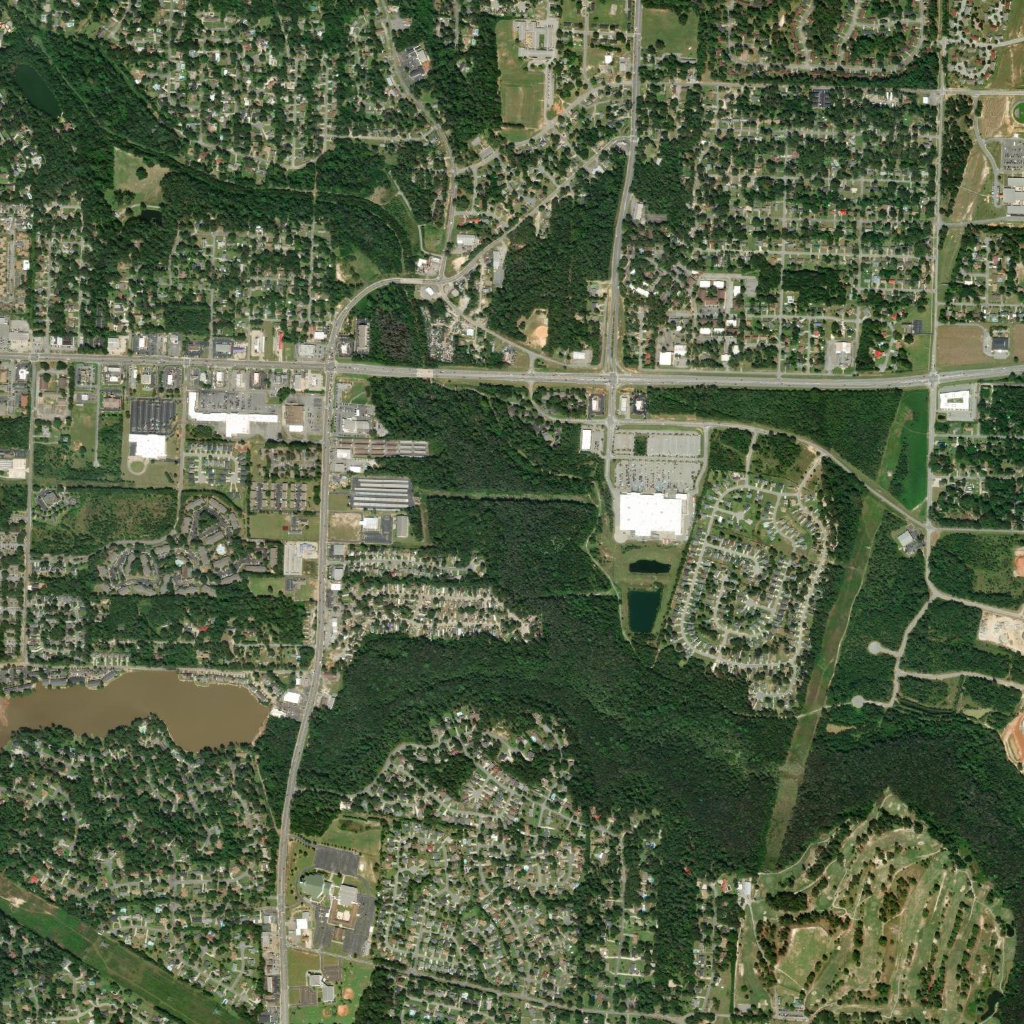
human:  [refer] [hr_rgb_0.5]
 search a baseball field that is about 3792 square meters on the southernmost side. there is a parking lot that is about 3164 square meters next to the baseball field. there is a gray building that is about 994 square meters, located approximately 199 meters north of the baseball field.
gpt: <box>[[30, 98, 32, 100, 0]]</box>

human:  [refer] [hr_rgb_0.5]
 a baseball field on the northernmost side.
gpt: <box>[[50, 30, 53, 32, 0]]</box>

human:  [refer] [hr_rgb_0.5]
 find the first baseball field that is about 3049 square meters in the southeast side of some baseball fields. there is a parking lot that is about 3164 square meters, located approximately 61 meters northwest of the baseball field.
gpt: <box>[[32, 98, 34, 100, 0]]</box>